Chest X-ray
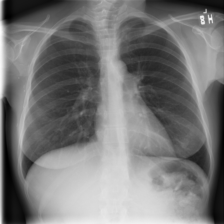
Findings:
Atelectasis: negative
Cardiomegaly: negative
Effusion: negative
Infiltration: negative
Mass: negative
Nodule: negative
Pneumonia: negative
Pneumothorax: negative
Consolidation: negative
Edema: negative
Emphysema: negative
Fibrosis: negative
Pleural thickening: negative
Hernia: negative